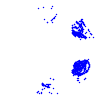
Particle: proton